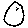
Label: circle